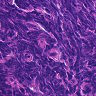
Metastatic tissue present: no